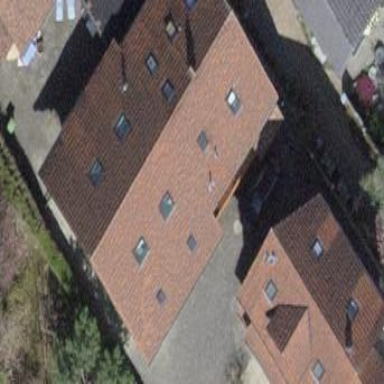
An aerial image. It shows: Building with gabled roof.